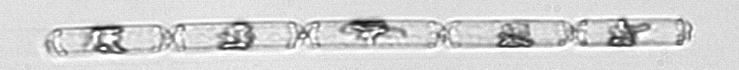
Label: Cerataulina_pelagica